Field crop: tomato
Growth stage: 2
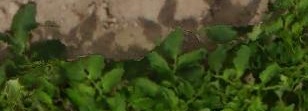
Species: tomato